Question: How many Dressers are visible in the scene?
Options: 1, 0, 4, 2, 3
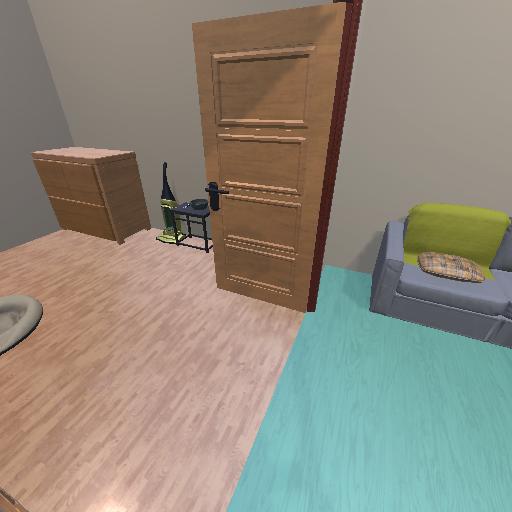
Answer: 1